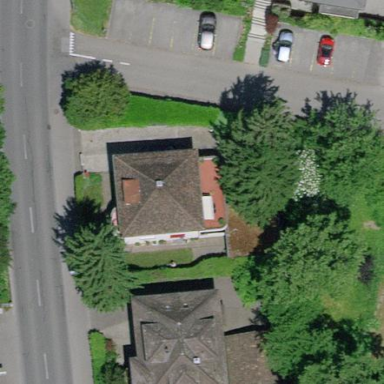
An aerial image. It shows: House with pyramidal roof shape.